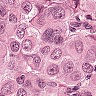
Metastatic tissue present: yes